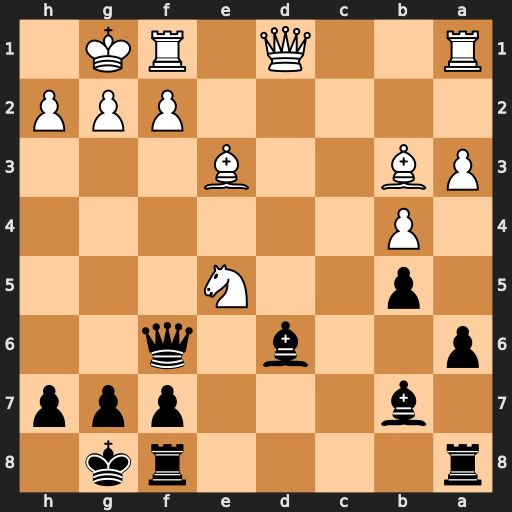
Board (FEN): r4rk1/1b3ppp/p2b1q2/1p2N3/1P6/PB2B3/5PPP/R2Q1RK1
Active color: b
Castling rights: -
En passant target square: -
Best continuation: Qxe5 Qxd6 Qxd6